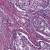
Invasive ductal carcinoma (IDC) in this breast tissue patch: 0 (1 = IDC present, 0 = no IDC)